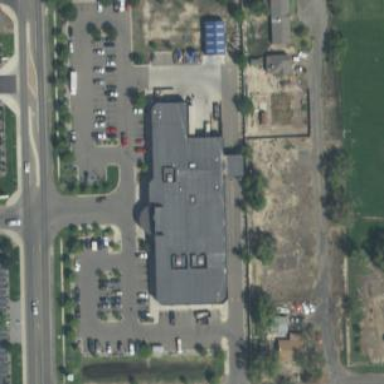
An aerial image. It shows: Retail building.